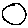
Label: circle